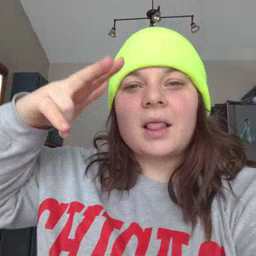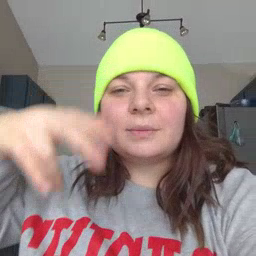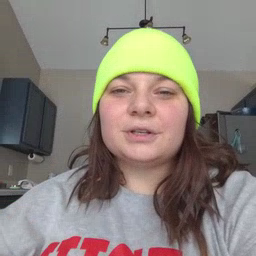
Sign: helicopter